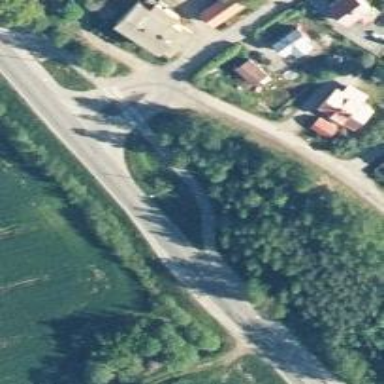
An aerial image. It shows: Asphalt track designated as cycleway.